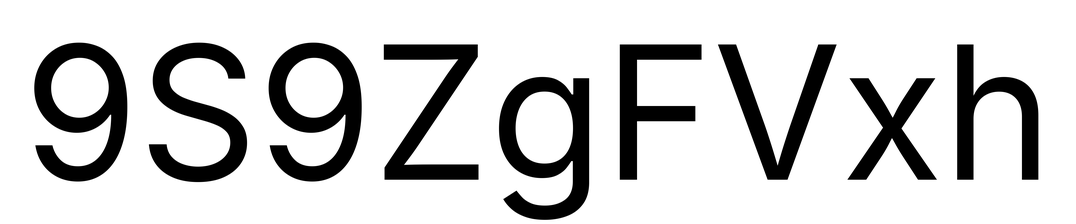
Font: Inter_Regular